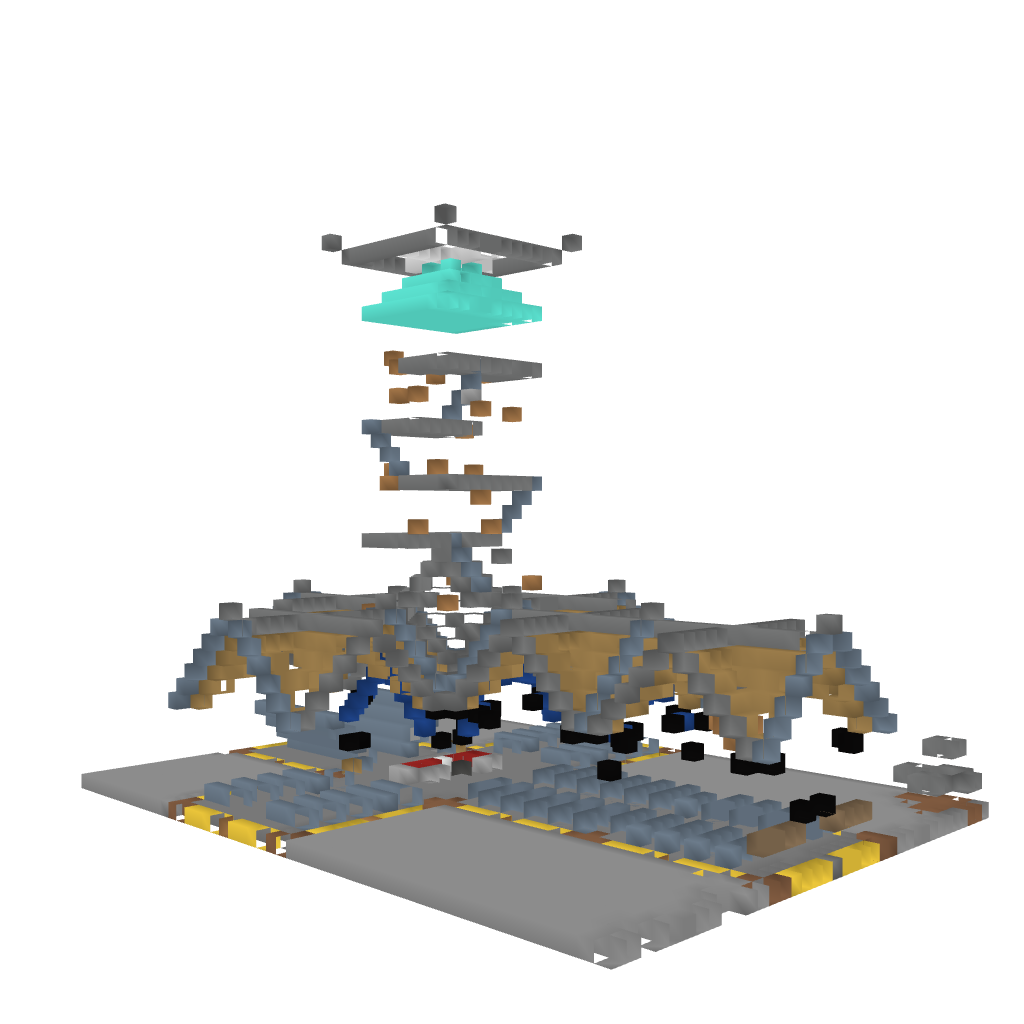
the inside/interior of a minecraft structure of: A simplistic church